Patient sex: M
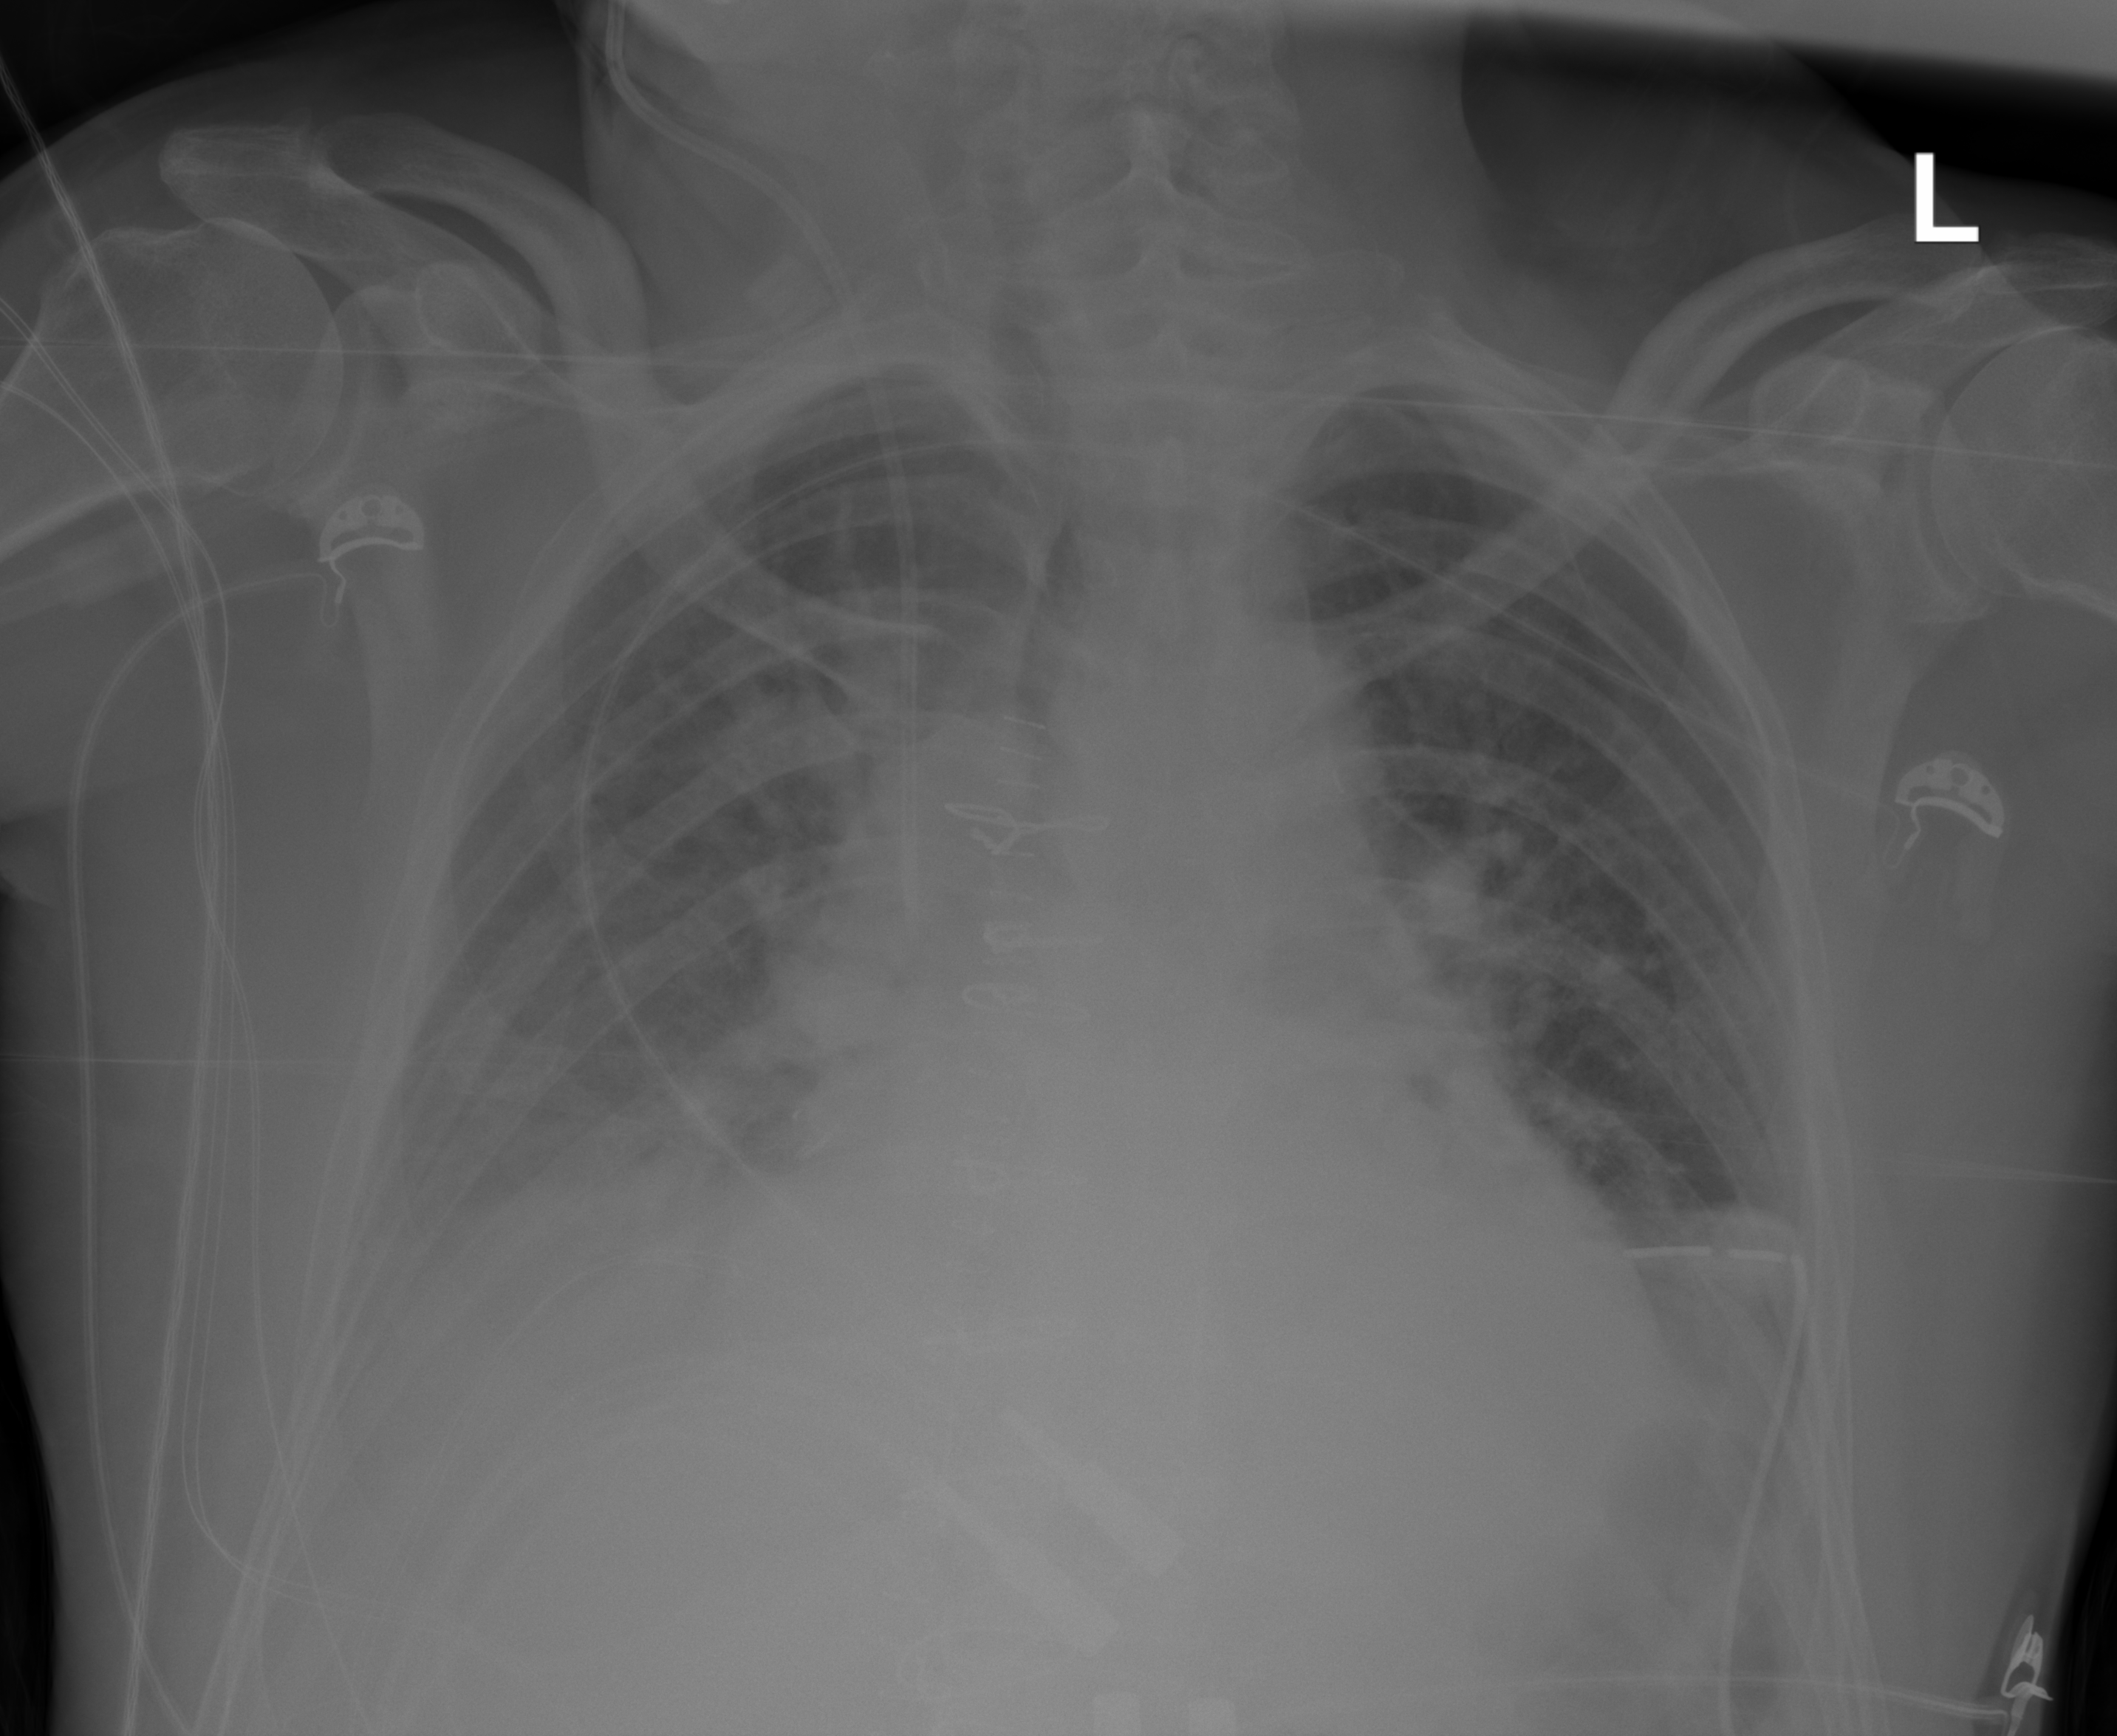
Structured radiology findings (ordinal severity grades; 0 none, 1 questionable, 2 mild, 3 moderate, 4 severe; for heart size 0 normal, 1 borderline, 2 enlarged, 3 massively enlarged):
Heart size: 2
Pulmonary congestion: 1
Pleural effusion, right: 2
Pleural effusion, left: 0
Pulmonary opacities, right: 0
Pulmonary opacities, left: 0
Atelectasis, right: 0
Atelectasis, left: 0